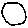
Label: circle